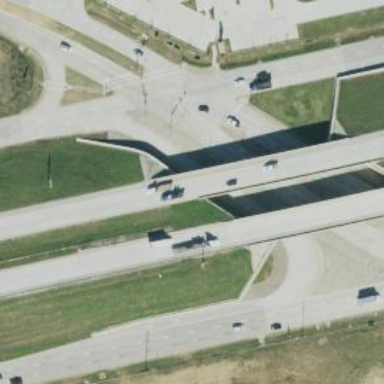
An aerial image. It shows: Bridge over motorway.